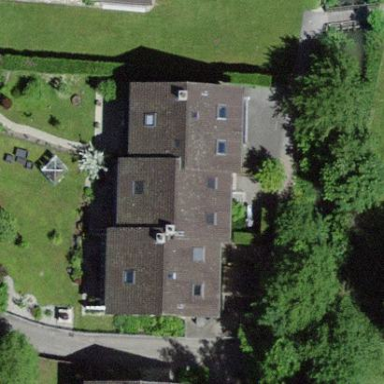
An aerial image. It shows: Terrace building with gabled roof.